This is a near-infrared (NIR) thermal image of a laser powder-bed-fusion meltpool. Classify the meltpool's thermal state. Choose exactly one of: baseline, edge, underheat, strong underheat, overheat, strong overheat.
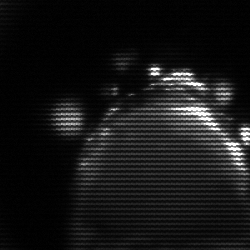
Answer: edge